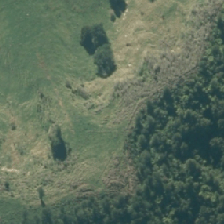
Land cover: broadleaved_indigenous_hardwood